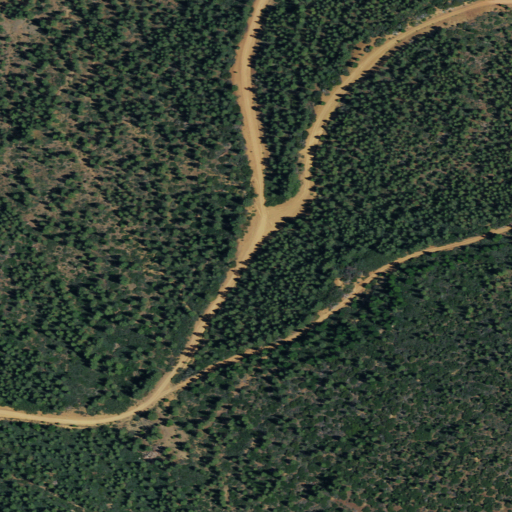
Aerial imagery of ridge(s) in California named Keddie Ridge containing evergreen forest, shrub, and grassland